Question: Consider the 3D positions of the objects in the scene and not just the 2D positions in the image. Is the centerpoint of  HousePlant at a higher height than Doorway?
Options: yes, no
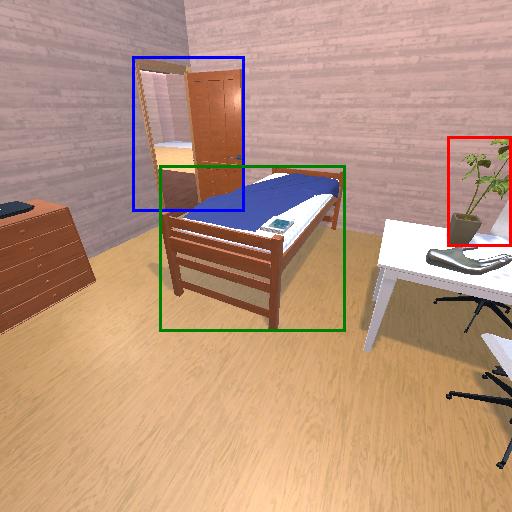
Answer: yes